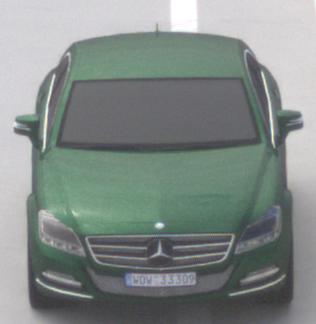
Make: Mercedes-Benz
Model: CLS Coupé 350
Detailed model: CLS-Class (218) Coupé
Model produced from: 2011/01
Model produced until: 2014/07
Doors: 4
Color: green
Road condition: dry road
Daytime: midday
Contrast: medium contrast